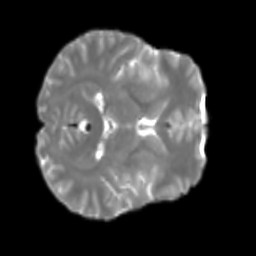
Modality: T2w
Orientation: axial
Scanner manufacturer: siemens
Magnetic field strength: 3 T
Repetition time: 4 s
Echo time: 0.0594 s